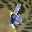
Label: 6